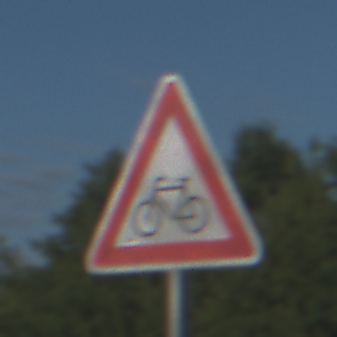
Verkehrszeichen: RadverkehrRechts
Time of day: MorningAfternoon
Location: Outdoor (Nature)
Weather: Clear
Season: NotSpecified
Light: Natural